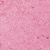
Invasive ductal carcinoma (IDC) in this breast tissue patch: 0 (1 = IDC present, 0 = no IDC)